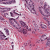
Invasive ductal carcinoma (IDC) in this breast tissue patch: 1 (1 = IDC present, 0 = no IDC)